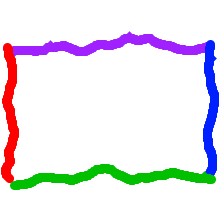
Shape: rectangle